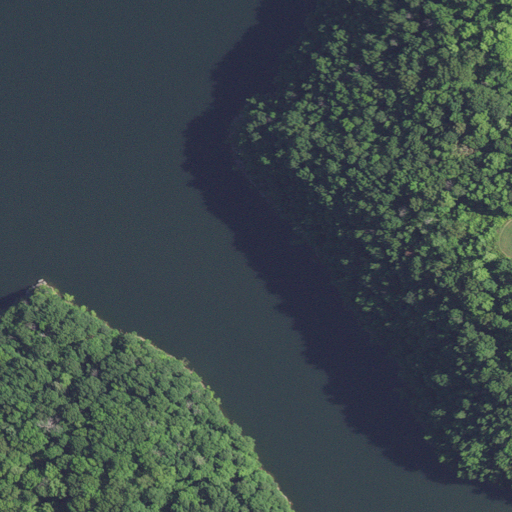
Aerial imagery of valley in Kentucky named Davis Hollow containing open water, deciduous forest, mixed forest, barren land, and grassland